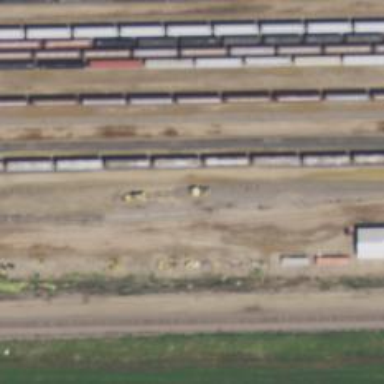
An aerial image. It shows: Railway siding for service.